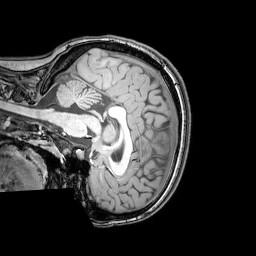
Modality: T1w
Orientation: sagittal
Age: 22
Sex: female
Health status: healthy
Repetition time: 0.081 s
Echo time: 0.037 s